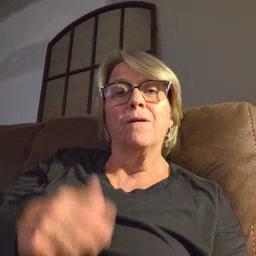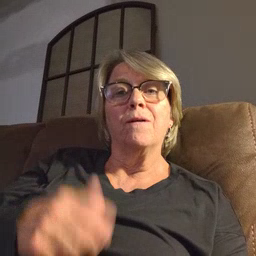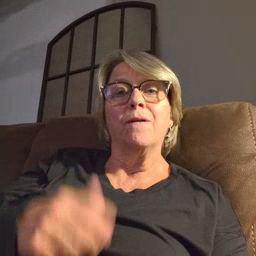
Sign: hair